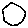
Label: hexagon